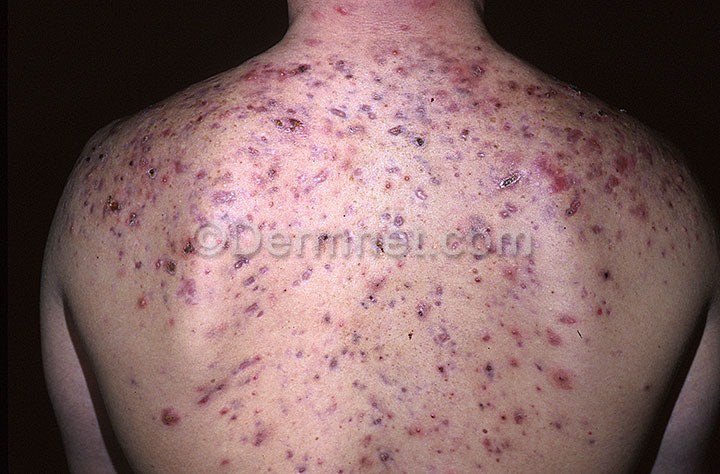
Disease: Acne and Rosacea Photos